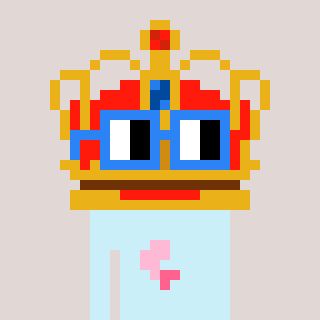
a pixel art character with square blue glasses, a crown-shaped head and a cold-colored body on a warm background